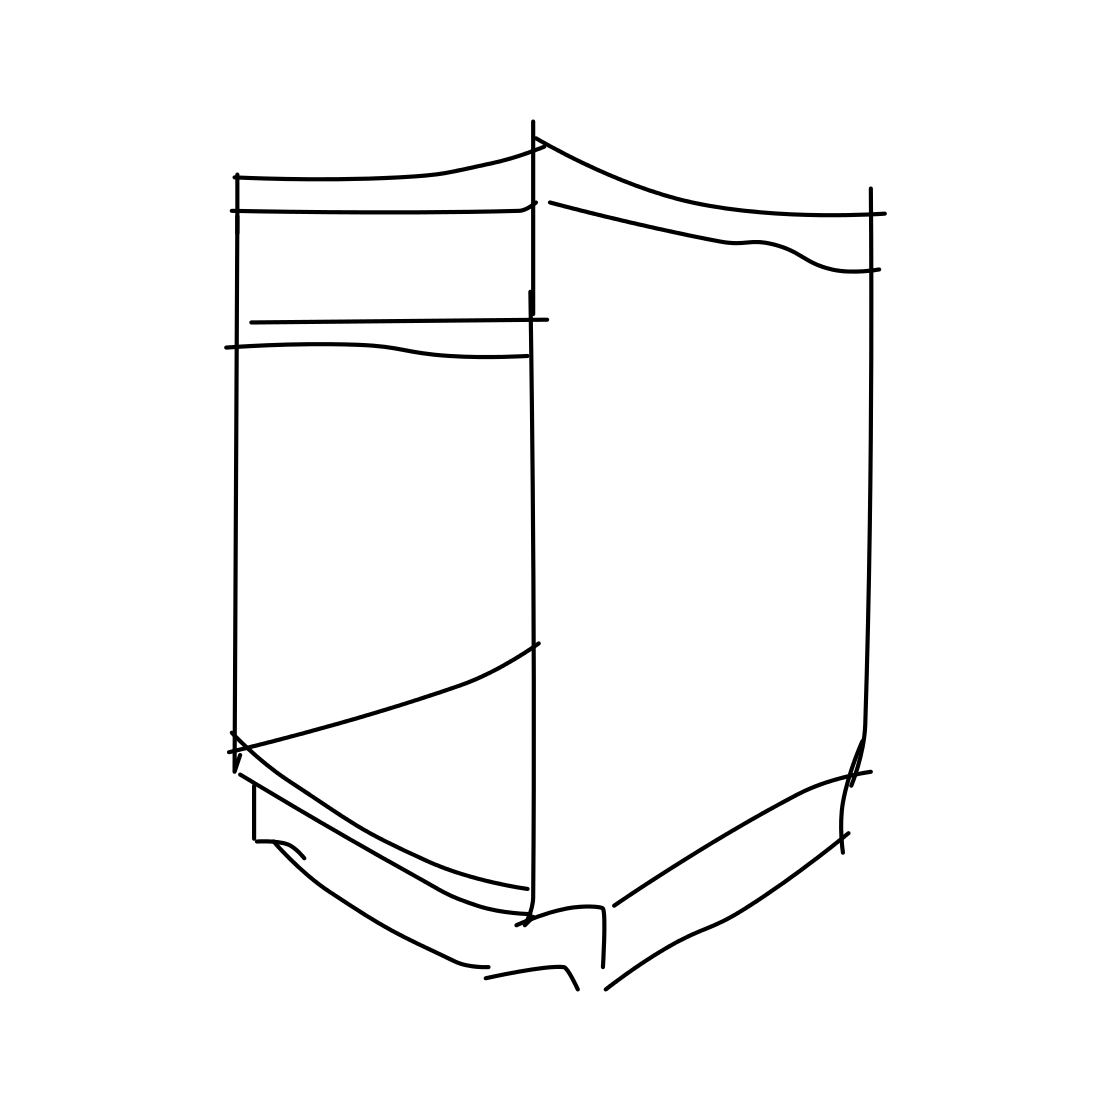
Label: cabinet